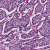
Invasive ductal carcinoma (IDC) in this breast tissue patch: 1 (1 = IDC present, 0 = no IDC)